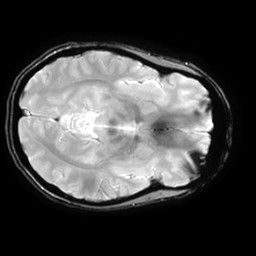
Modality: T2starw
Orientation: axial
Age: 34
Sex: female
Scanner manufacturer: ge
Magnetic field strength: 3 T
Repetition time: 0.65 s
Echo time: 0.02 s